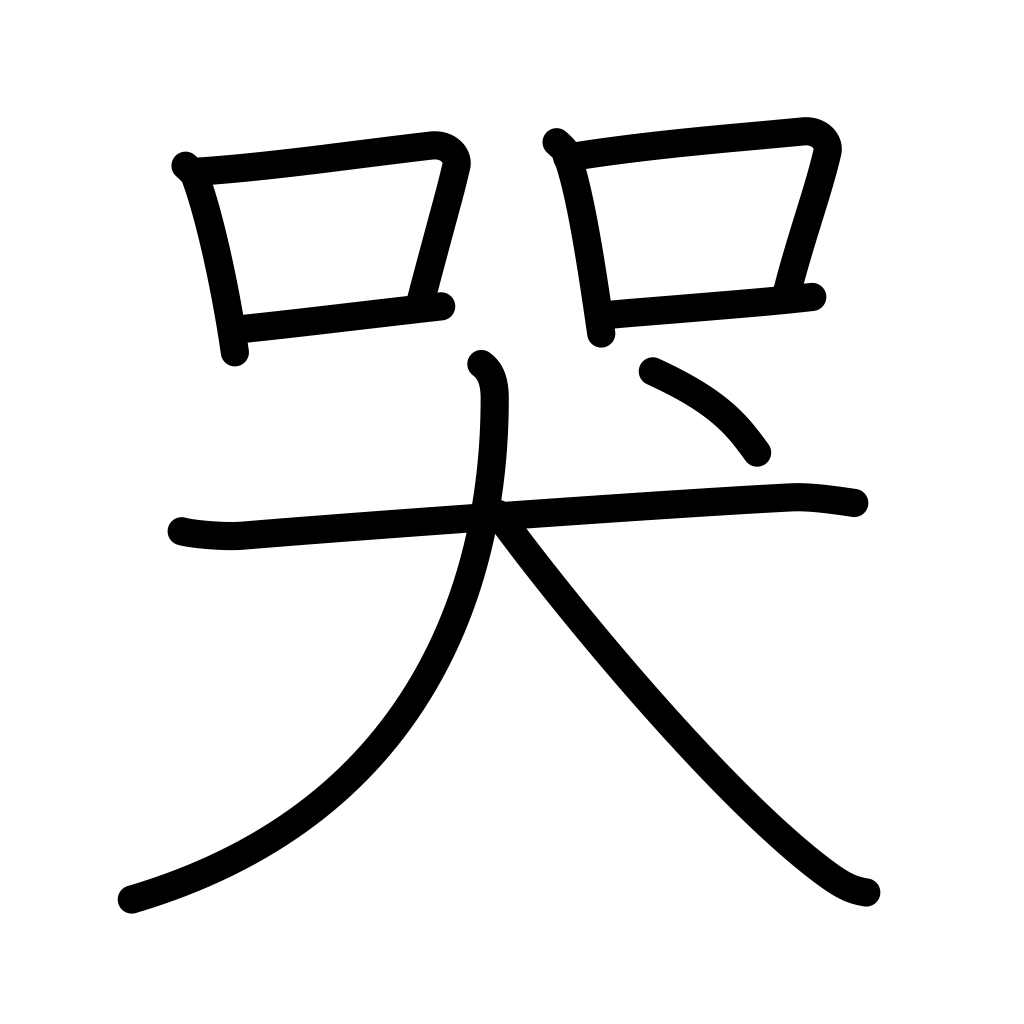
Meaning: weep, moan, wail